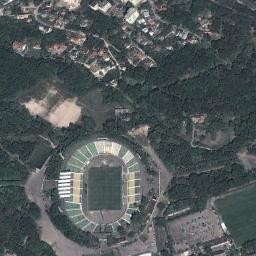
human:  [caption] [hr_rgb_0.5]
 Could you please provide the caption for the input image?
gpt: This stadium has a row of white signs on each side .

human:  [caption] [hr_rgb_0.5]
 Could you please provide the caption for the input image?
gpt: The circular stadium is surrounded by the forest, Next to the residential area .

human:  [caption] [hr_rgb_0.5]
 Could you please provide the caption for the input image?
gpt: The stadium is next to some buildings and trees .

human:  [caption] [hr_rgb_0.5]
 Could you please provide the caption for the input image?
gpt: The stadium is surrounded by trees .

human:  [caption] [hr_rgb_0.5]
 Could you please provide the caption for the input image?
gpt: There are many green trees around the stadium .